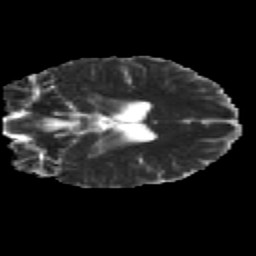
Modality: MD
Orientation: coronal
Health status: healthy
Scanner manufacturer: siemens
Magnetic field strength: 3 T
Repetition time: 12 s
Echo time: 0.092 s